Question: With the backbokne.js, mouseover and mouseout events of a view don't work as I'm expecting:

Red part (root class div) is the parent of the inner div named info-box. When moving the mouse from root to the info-box, it triggers a 'mouseout' event for the root even tho info-box is a child of root. However I want to stay inside the root while my the cursor moves from
Here is my very basic HTML:
'''
<script type="text/template" id="box-template">
<div class="root">
<div class="info-box">
Test title
</div>
</div>
</script>
'''
Here is my view:
'''
var DealViewClass = Backbone.View.extend({
events: {
'mouseover': 'boxMouseOver',
'mouseout': 'boxMouseOut'
},
boxMouseOver: function(e){
console.log('inside!');
}
},
boxMouseOut: function(e){
console.log('outside!')
}
});
'''
I initialize my view as such:
'''
var template = _.template($('#box-template').html());
var dealView = new DealViewClass({
model: model,
el: template
});
'''
How can I solve this child triggering 'mouseout of the parent issue?
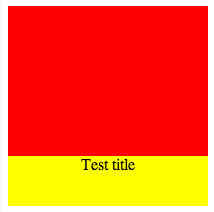
Answer: Try <URL> instead of 'mouseover' and 'mouseout'.